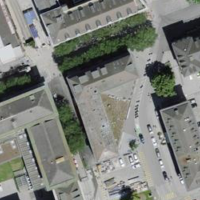
EUNIS habitat code: 54
Species observed at this site:
Vicia sepium